Interaction volume radius: 5 \u00c5
Interaction volume height: 20 \u00c5
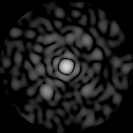
Disorder parameter: 0.826